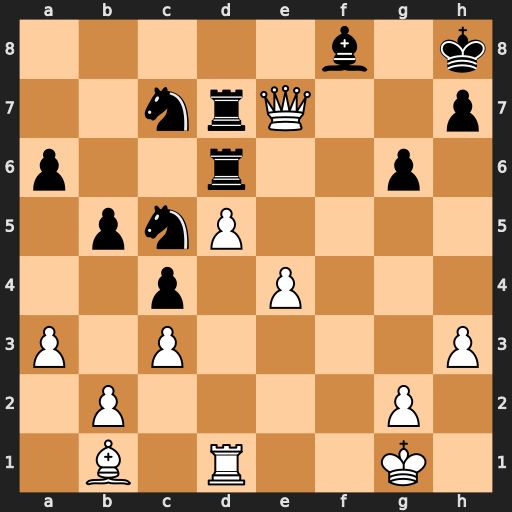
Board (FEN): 5b1k/2nrQ2p/p2r2p1/1pnP4/2p1P3/P1P4P/1P4P1/1B1R2K1
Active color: w
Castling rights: -
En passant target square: -
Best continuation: Qxf8#